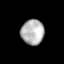
Tissue: lung
Cell type: Others
Senescence score: 0.1966
Nuclear area (px): 566
Mean DAPI intensity: 179.17